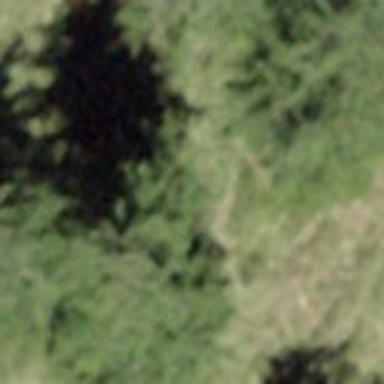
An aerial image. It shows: Forest area.